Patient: sex F, age 75
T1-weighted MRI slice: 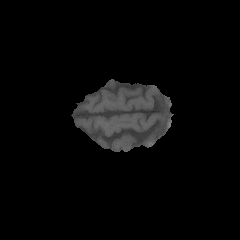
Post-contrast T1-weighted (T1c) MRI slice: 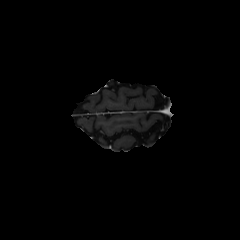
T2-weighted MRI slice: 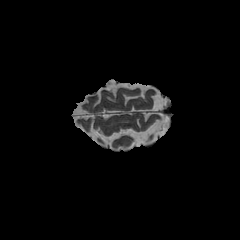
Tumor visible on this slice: no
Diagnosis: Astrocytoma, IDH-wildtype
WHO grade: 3